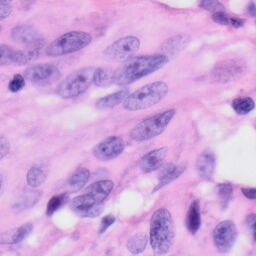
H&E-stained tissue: Skin